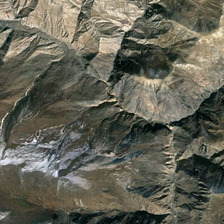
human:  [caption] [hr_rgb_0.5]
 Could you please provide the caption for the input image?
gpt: it is a piece of a khaki mountain .

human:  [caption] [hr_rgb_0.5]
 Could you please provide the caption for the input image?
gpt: it is a piece of a khaki mountain .

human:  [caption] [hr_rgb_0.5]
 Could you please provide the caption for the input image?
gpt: it is a piece of a khaki mountain .

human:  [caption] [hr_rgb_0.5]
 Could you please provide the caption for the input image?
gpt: it is a piece of a khaki mountain .

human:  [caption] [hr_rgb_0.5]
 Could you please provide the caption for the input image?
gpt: it is a piece of a khaki mountain .